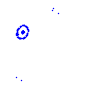
Particle: proton